Question: I am trying to use a button to insert multiple TextField's into my database. I am able to insert raw strings into the database via:
I have made a few changes after some suggestions.
'''
public class DataEntry extends MySQLclass {
static Label jNaam = new Label("Naam"); static TextField lNaam = new TextField(30);
static Label jEmail =new Label("E-Mail"); static TextField lEmail=new TextField(30);
static Label jAdres =new Label("Adres"); static TextField lAdres =new TextField(30);
static Label jPlaats =new Label("Plaats"); static TextField lPlaats =new TextField(100);
static Label jPostcode =new Label("Postcode"); static TextField lPostcode =new TextField(6);
static Label jTelefoon =new Label("Telefoon");static TextField lTelefoon =new TextField(13);
static Label jBedrijfsNaam =new Label("Bedrijfsnaam"); static TextField lBedrijfsNaam =new TextField(30);
public static void main(String[] args) throws Exception {
Frame frm=new Frame("DataEntry frame");
Label lbl = new Label("Please fill this blank:");
frm.add(lbl);
frm.setSize(850, 500);
frm.setVisible(true);
frm.addWindowListener(new WindowAdapter(){
public void windowClosing(WindowEvent e){
System.exit(0);
}
});
Panel p = new Panel();
Panel p1 = new Panel();
p.setLayout(new GridLayout(100,1));
p.add(jNaam); p.add(lNaam);
p.add(jEmail); p.add(lEmail);
p.add(jAdres); p.add(lAdres);
p.add(jPlaats); p.add(lPlaats);
p.add(jPostcode); p.add(lPostcode);
p.add(jTelefoon); p.add(lTelefoon);
p.add(jBedrijfsNaam); p.add(lBedrijfsNaam);
// Button Submit=new Button("Save");
//p.add(Submit);
p1.add(p);
frm.add(p1,BorderLayout.NORTH);
Button Submit = new Button("Save");
p.add(Submit);
Submit.addActionListener(new ActionListener() {
@Override
public void actionPerformed(ActionEvent e) {
pushData();
}
});
}
public static void pushData() {
try {
preparedStatement.setString(1, lNaam.getText());
preparedStatement.setString(2, lEmail.getText());
preparedStatement.setString(3, lAdres.getText());
preparedStatement.setString(4, lPlaats.getText());
preparedStatement.setString(5, lPostcode.getText());
preparedStatement.setString(6, lTelefoon.getText());
preparedStatement.setString(7, lBedrijfsNaam.getText());
preparedStatement.executeUpdate();
} catch (SQLException e) {
e.printStackTrace();
}
}
}
'''
<URL>

This is the new error I am receiving:
'''
Exception in thread "AWT-EventQueue-0" java.lang.NullPointerException
at DataEntry.pushData(DataEntry.java:66)
at DataEntry$2.actionPerformed(DataEntry.java:58)
at java.awt.Button.processActionEvent(Unknown Source)
at java.awt.Button.processEvent(Unknown Source)
at java.awt.Component.dispatchEventImpl(Unknown Source)
at java.awt.Component.dispatchEvent(Unknown Source)
at java.awt.EventQueue.dispatchEventImpl(Unknown Source)
at java.awt.EventQueue.access$200(Unknown Source)
at java.awt.EventQueue$3.run(Unknown Source)
at java.awt.EventQueue$3.run(Unknown Source)
at java.security.AccessController.doPrivileged(Native Method)
at java.security.ProtectionDomain$1.doIntersectionPrivilege(Unknown Source)
at java.security.ProtectionDomain$1.doIntersectionPrivilege(Unknown Source)
at java.awt.EventQueue$4.run(Unknown Source)
at java.awt.EventQueue$4.run(Unknown Source)
at java.security.AccessController.doPrivileged(Native Method)
at java.security.ProtectionDomain$1.doIntersectionPrivilege(Unknown Source)
at java.awt.EventQueue.dispatchEvent(Unknown Source)
at java.awt.EventDispatchThread.pumpOneEventForFilters(Unknown Source)
at java.awt.EventDispatchThread.pumpEventsForFilter(Unknown Source)
at java.awt.EventDispatchThread.pumpEventsForHierarchy(Unknown Source)
at java.awt.EventDispatchThread.pumpEvents(Unknown Source)
at java.awt.EventDispatchThread.pumpEvents(Unknown Source)
at java.awt.EventDispatchThread.run(Unknown Source)
'''
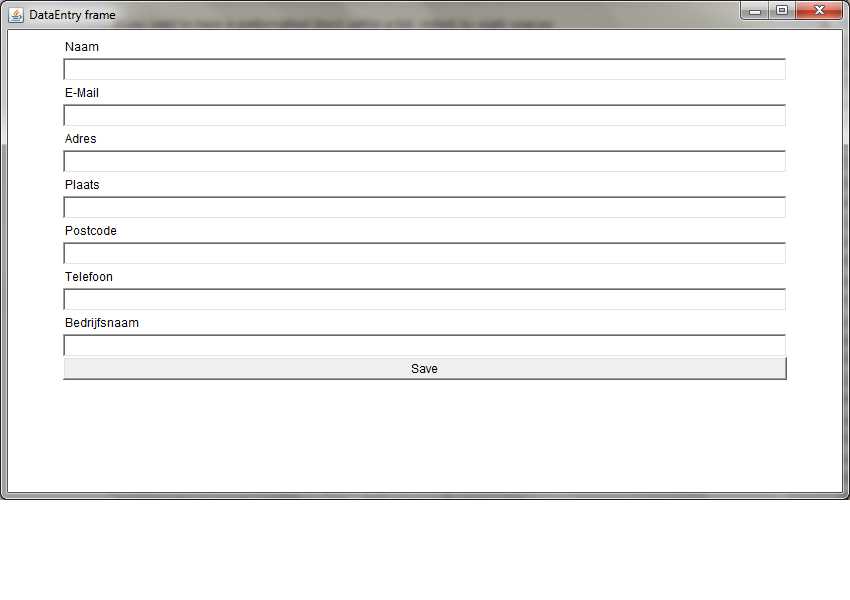
Answer: I've began to write, so I'll post it (I'm not creating the gui here, just the labels and textfields)
'''
class StackOverflow {
PreparedStatement preparedStatement;
Label jNaam;
TextField lNaam;
Label jEmail;
TextField lEmail;
Label jAdres;
TextField lAdres;
Label jPlaats;
TextField lPlaats;
Label jPostcode;
TextField lPostcode;
Label jTelefoon;
TextField lTelefoon;
Label jBedrijfsNaam;
TextField lBedrijfsNaam;
public StackOverflow() {
initGui();
}
private void initGui() {
jNaam = new Label("Naam");
lNaam = new TextField(30);
jEmail = new Label("E-Mail");
lEmail = new TextField(30);
jAdres = new Label("Adres");
lAdres = new TextField(30);
jPlaats = new Label("Plaats");
lPlaats = new TextField(100);
jPostcode = new Label("Postcode");
lPostcode = new TextField(6);
jTelefoon = new Label("Telefoon");
lTelefoon = new TextField(13);
jBedrijfsNaam = new Label("Bedrijfsnaam");
lBedrijfsNaam = new TextField(30);
JButton save = new JButton("save");
save.addActionListener(new ActionListener() {
@Override
public void actionPerformed(ActionEvent e) {
pushData();
}
});
}
private void pushData() {
try {
preparedStatement.setString(1, lNaam.getText());
preparedStatement.setString(2, lEmail.getText());
preparedStatement.setString(3, lAdres.getText());
preparedStatement.setString(4, lPlaats.getText());
preparedStatement.setString(5, lPostcode.getText());
preparedStatement.setString(6, lTelefoon.getText());
preparedStatement.setString(7, lBedrijfsNaam.getText());
preparedStatement.executeUpdate();
} catch (SQLException e) {
e.printStackTrace();
}
}
'''
}